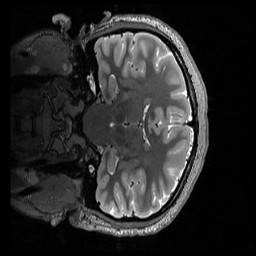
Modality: T2w
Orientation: coronal
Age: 19
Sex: female
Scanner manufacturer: siemens
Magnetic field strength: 3 T
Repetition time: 3.2 s
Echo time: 0.565 s